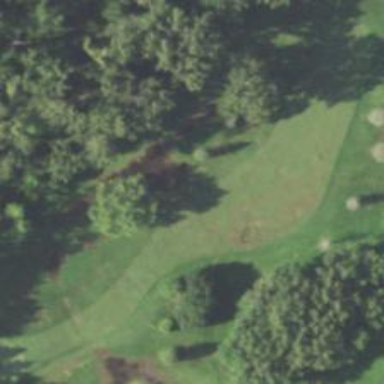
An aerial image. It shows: Scenic golf fairway.